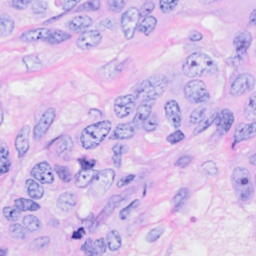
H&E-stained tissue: Breast